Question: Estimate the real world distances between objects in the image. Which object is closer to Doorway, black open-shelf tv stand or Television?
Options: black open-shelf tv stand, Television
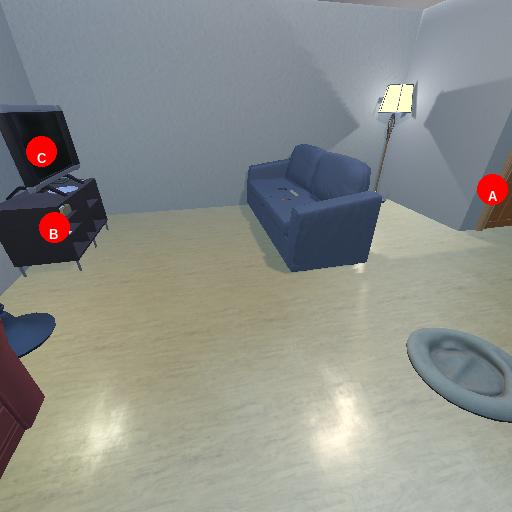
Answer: black open-shelf tv stand